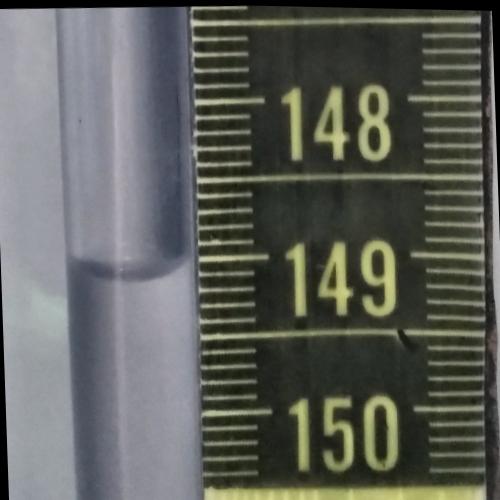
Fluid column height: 149.1 cm